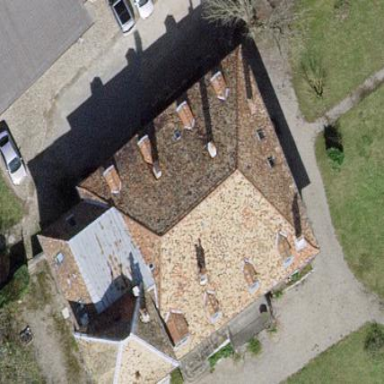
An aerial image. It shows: Historic manor castle house.